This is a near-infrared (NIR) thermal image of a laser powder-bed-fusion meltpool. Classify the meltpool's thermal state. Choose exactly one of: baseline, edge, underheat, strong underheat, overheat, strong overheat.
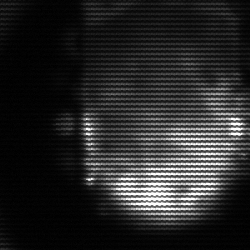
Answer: baseline